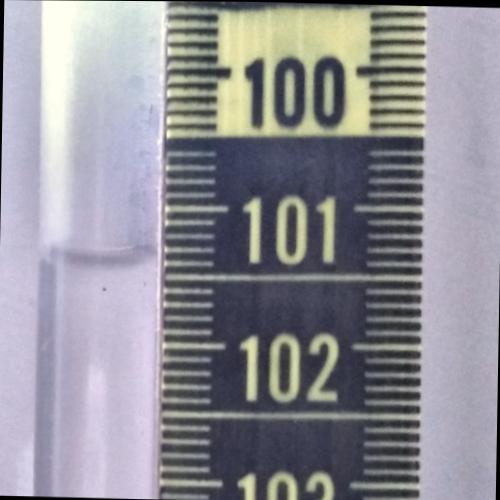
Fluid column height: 101.3 cm